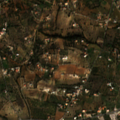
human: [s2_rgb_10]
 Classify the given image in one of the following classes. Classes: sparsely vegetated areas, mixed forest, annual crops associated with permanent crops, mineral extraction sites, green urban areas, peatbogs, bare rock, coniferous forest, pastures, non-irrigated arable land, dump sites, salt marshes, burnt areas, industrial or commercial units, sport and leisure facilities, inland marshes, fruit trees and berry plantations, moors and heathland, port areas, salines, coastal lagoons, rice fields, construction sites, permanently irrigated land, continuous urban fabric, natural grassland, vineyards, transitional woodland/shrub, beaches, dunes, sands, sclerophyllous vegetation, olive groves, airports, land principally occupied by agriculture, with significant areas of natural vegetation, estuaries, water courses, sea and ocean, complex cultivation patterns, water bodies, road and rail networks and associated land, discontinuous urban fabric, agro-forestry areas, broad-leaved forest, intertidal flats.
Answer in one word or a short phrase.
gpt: annual crops associated with permanent crops, complex cultivation patterns